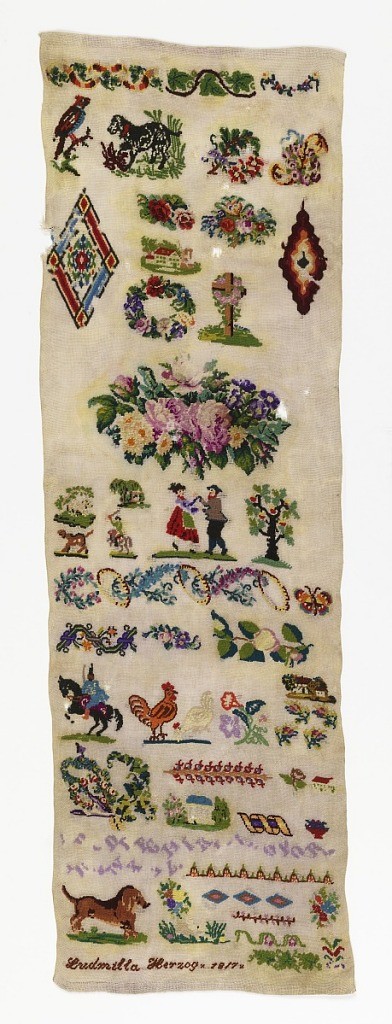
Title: Sampler
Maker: Ludmilla Herzog
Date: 1817
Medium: wool embroidery on cotton foundation Technique: embroidered in cross stitch on plain weave foundation
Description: Spot motifs of animals, flowers, a house, a cross, and a dancing couple, with floral bands and two lines of text in unidentified script, in bright colors on a white ground.